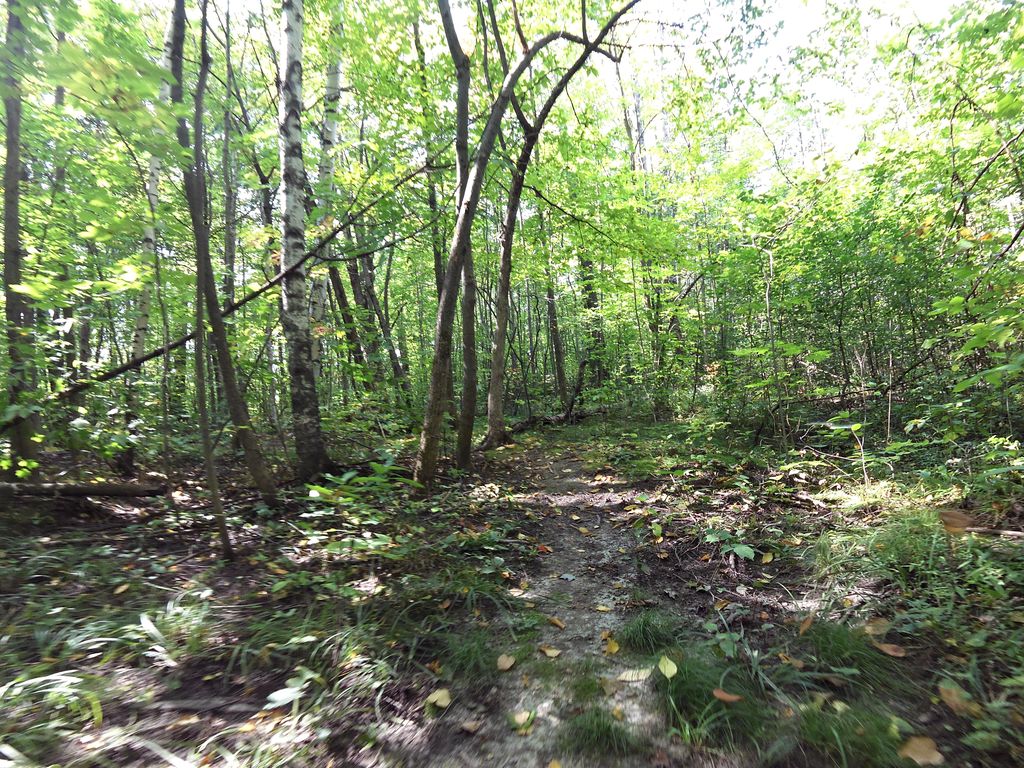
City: ottawa-gatineau